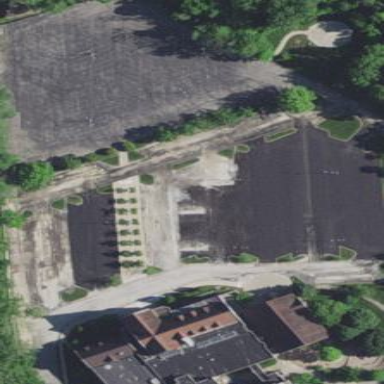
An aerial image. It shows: Parking area with asphalt surface.